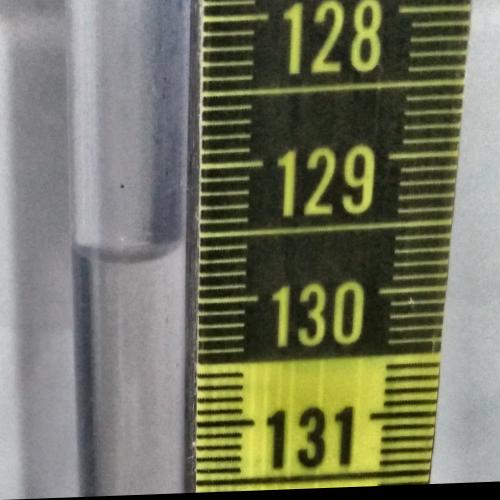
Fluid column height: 129.6 cm